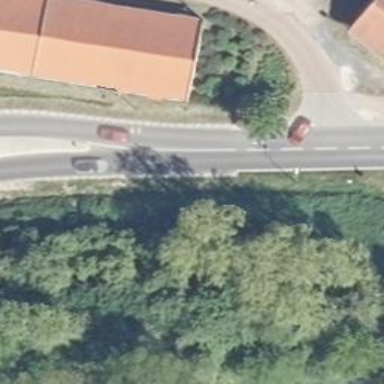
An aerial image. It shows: Secondary road with asphalt surface.